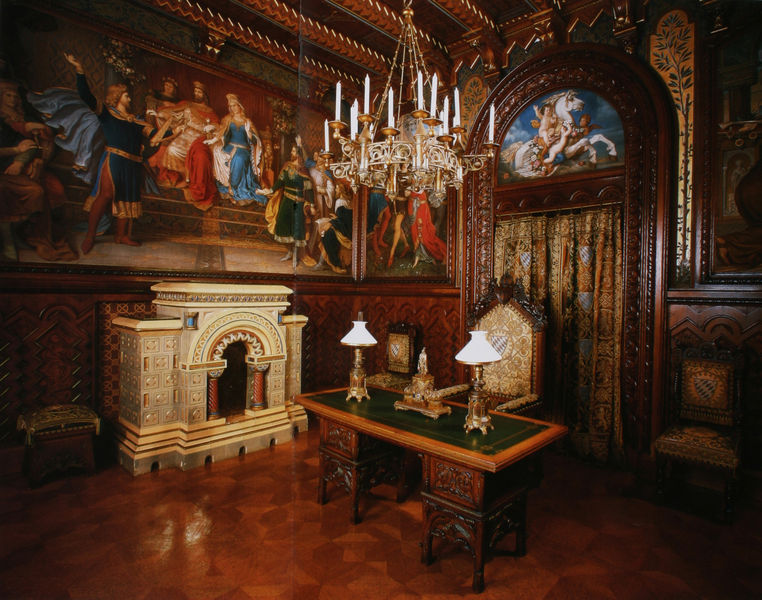
Titel: Arbeitszimmer Ludwigs II. in Neuschwanstein
Künstler: Joseph Aigner
Standort: Schwangau
Institution: Schloss Neuschwanstein
Schlagwörter: blau, dunkel, gemälde, gelb, grün, ocker, braun, holz, lampen, raum, stuhl, stühle, tisch, tür, weiss, zimmer, rot, schloss, wand, barock, innenraum, vorhang, spiegelung, boden, gold, interieur, sessel, decke, krone, kamin, ofen, arbeitszimmer, schreibtisch, parkett, hocker, pilaster, schemel, ölgemälde, curtain, room, wandmalerei, kerze, picture, kerzen, kronleuchter, leuchter, lüster, balken, kammer, edel, eingang, bayern, schimmel, wappen, wood, house, königlich, fresko, light, büro, prunk, szenen, desk, vertäfelung, studio, deckenmalerei, art, colorful, maurisch, fire, könig ludwig, paint, täfelung, sopraporte, tischaufsatz, vorhant, warm, cozy, cpzy